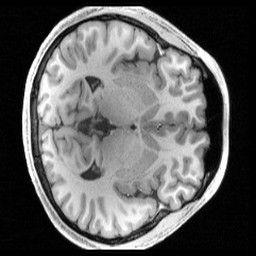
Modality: T1w
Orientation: axial
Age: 23
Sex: male
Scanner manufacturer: siemens
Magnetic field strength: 3 T
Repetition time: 2.4 s
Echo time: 0.00231 s